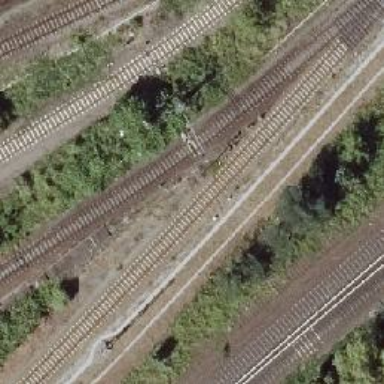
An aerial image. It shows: Wedge used for railway derailment.